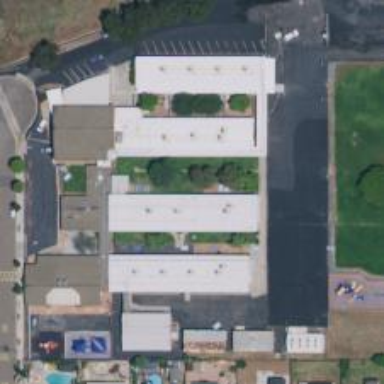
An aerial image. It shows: School.